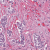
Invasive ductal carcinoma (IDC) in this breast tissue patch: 1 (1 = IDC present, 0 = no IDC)